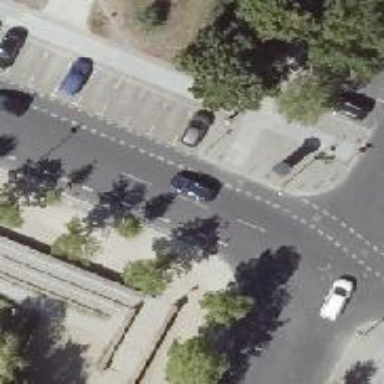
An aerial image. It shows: Tertiary road with asphalt surface and designated lane for cycling on both sides.